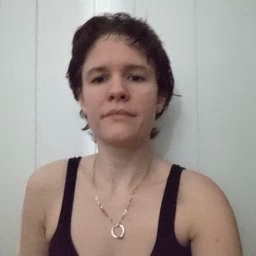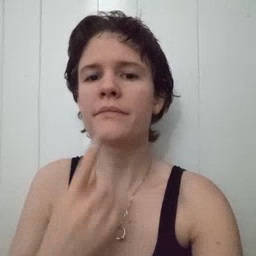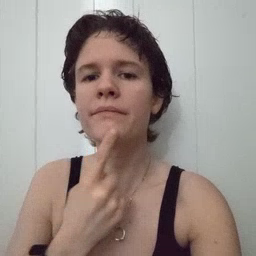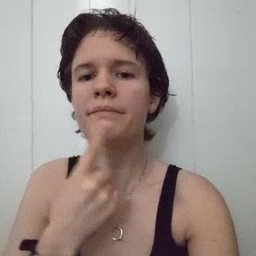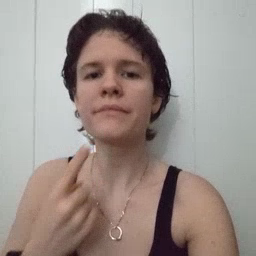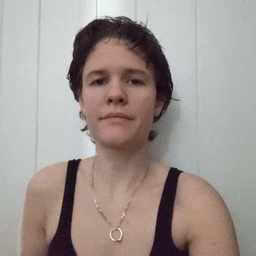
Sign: chin